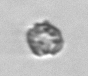
Label: coccolithophorid